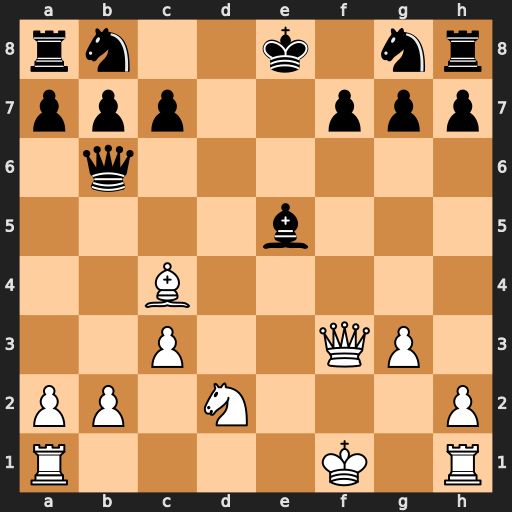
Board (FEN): rn2k1nr/ppp2ppp/1q6/4b3/2B5/2P2QP1/PP1N3P/R4K1R
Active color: w
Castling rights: kq
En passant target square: -
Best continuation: Qxf7+ Kd8 Qf8+